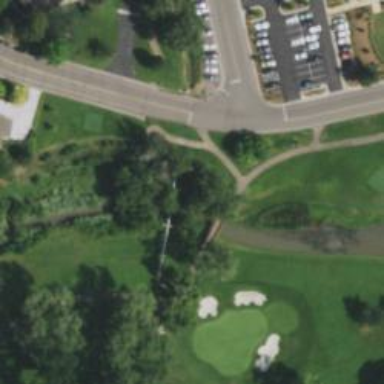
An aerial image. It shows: Bridge over golf cart path.